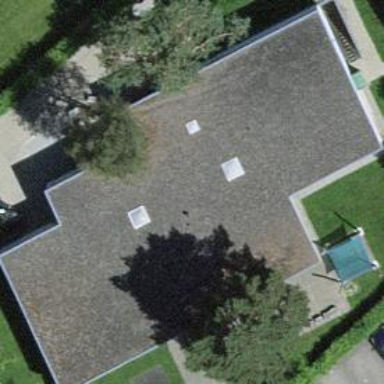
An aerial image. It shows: School building with flat roof.